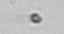
Label: nanoplankton_mix